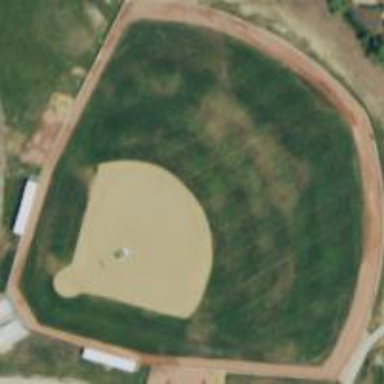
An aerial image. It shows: Baseball pitch for leisure land.